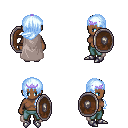
a pixel art fantasy rpg character, female body template, human, dark skin, gray cape, teal pants, white cyan left-swept hairstyle, purple tiara, metal boots, shield, four views (front, back, left, right), 2x2 character sprite sheet, small pixel art, hard edges, no anti-aliasing